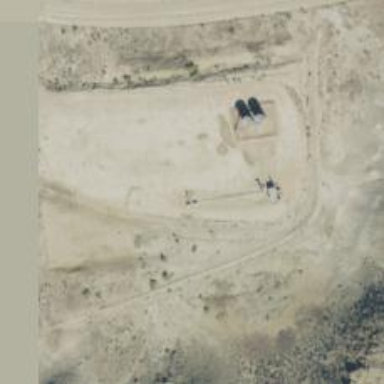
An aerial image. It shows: Petroleum well that is man-made.